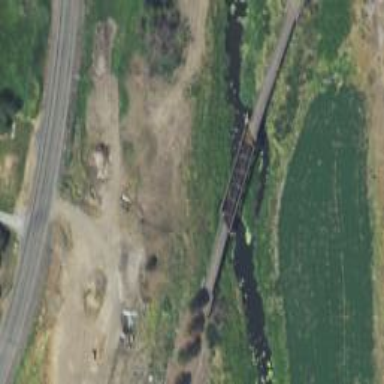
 now used as cycleway. The railway is designated as abandoned and repurposed as rail-trail."